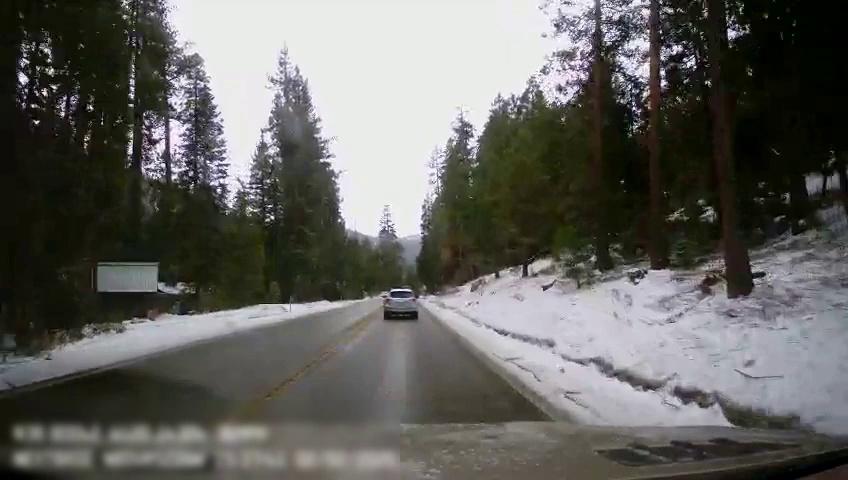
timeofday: Day
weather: Snowy
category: Drivable Space
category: Vehicles | SUV
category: Lanes | Current Lane
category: Lanes | Opposite Lane
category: Lanes | Current Lane